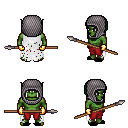
a pixel art fantasy rpg character, male body template, orc, green skin, white tattered cape, red pants, green pageboy hairstyle, chain hood, gold gloves, black slippers, spear, four views (front, back, left, right), 2x2 character sprite sheet, small pixel art, hard edges, no anti-aliasing